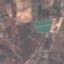
Land use / land cover: PermanentCrop